Aerial crown-view tile of a tropical tree (Barro Colorado Island, Panama), acquired 20240611:
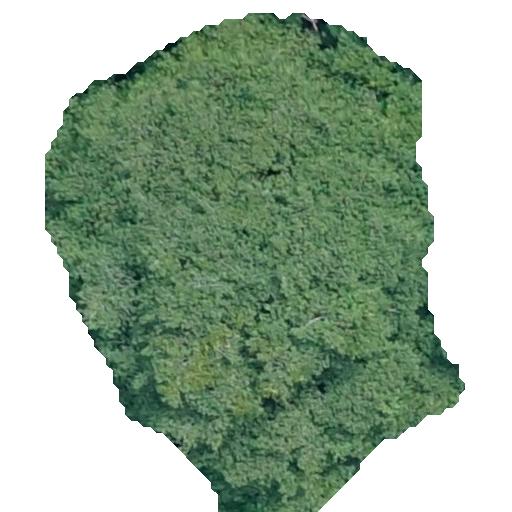
Species: Virola surinamensis
GBIF accepted scientific name: Virola surinamensis
Crown area: 236.51 m²